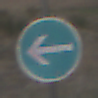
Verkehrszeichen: VorgeschriebeneFahrtrichtungHierLinks
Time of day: SunriseSunset
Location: Outdoor (Nature)
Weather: Clear
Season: Winter
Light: Natural